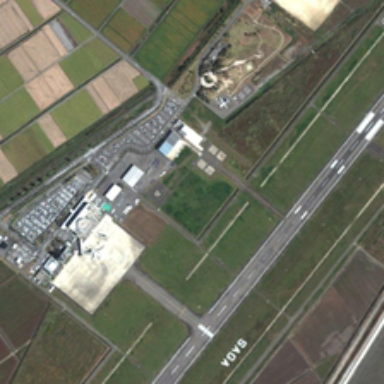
Many pieces of farmlands are near an airport with several planes .